Field crop: maize
Growth stage: 2
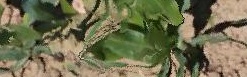
Species: maize